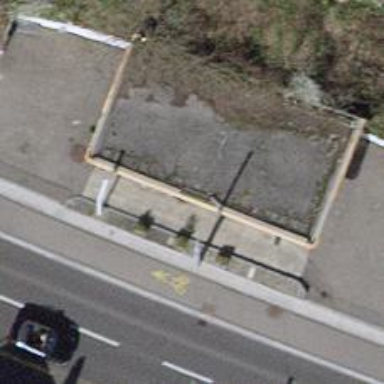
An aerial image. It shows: Fuel station.